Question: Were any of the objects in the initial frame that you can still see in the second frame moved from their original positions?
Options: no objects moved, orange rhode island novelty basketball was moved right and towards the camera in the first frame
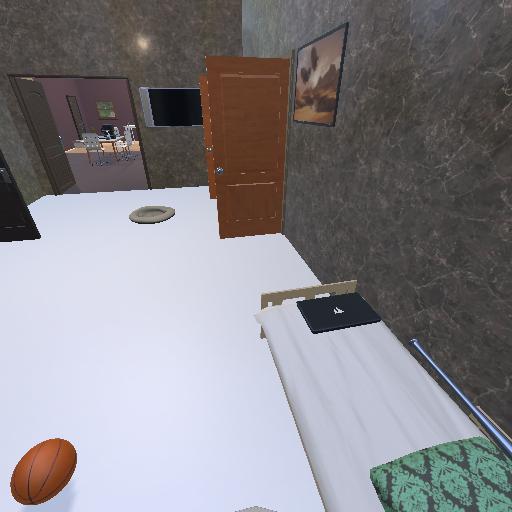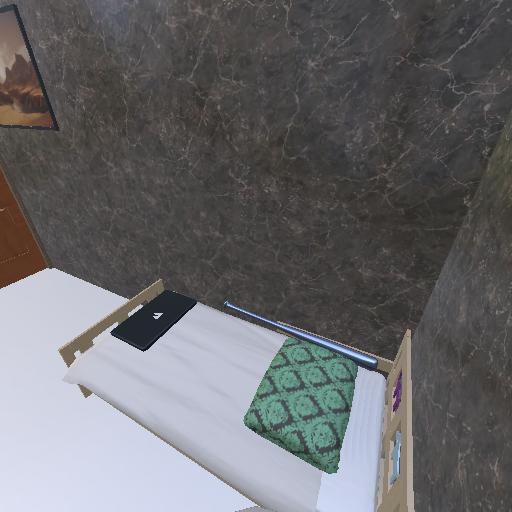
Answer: no objects moved